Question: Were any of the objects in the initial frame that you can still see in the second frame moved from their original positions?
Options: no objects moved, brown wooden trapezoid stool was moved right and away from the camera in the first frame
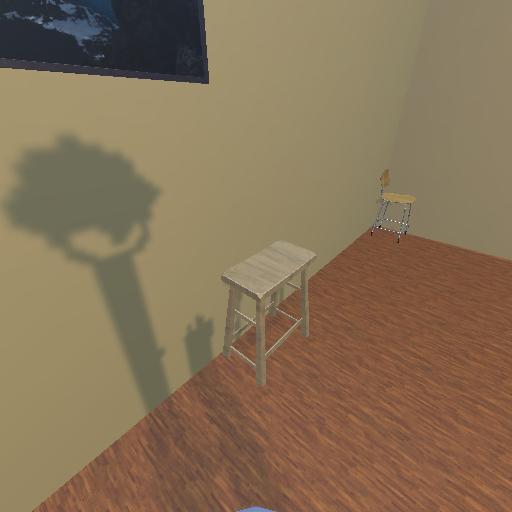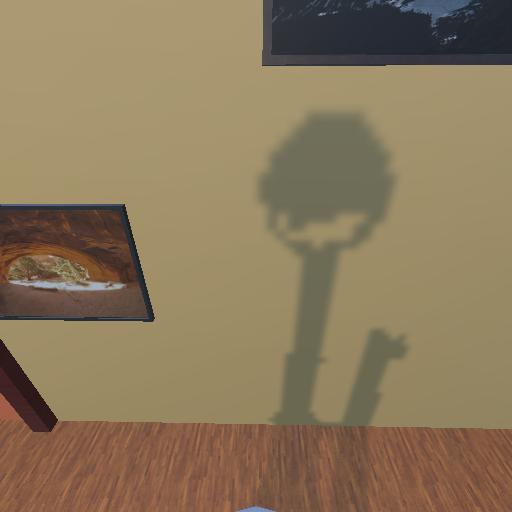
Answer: no objects moved